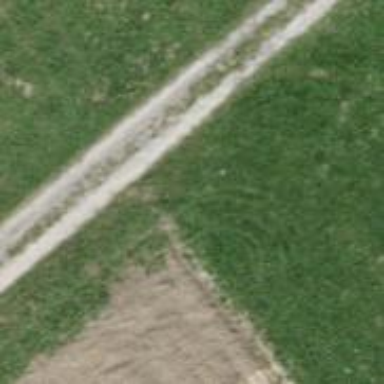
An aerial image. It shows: Track road with grade4 tracktype.